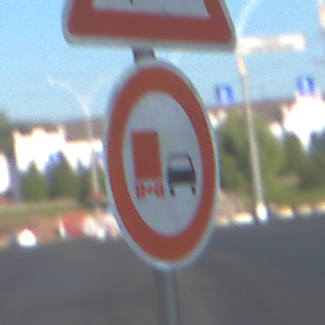
Verkehrszeichen: UeberholverbotKraftfahrzeuge
Zusatzzeichen oben: SeitenwindVonLinks
Umgebung: Outdoor, Urban
Tageszeit: MorningAfternoon
Wetter: Clear
Licht: Natural
Jahreszeit: NotSpecified
Kontrast: HighContrast